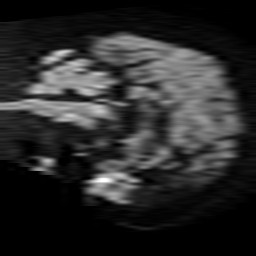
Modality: TRACE
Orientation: sagittal
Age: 78
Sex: female
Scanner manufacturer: philips
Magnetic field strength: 1.5 T
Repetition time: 3.365 s
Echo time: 0.09255 s